Question: I created a file which looks like where the first column is the color line in decimal and the second column is y-axis. The x-axis is the row number.
'''
0 0
1 1
2 2
...
'''
Then I run this command
'''
plot "test.dat" u 0:2:1 pt 7 ps 1 lc rgb variable
'''
As you can see in the picture, the output contains a range of black to blue colors only.

Why?
How can I produce other colors?
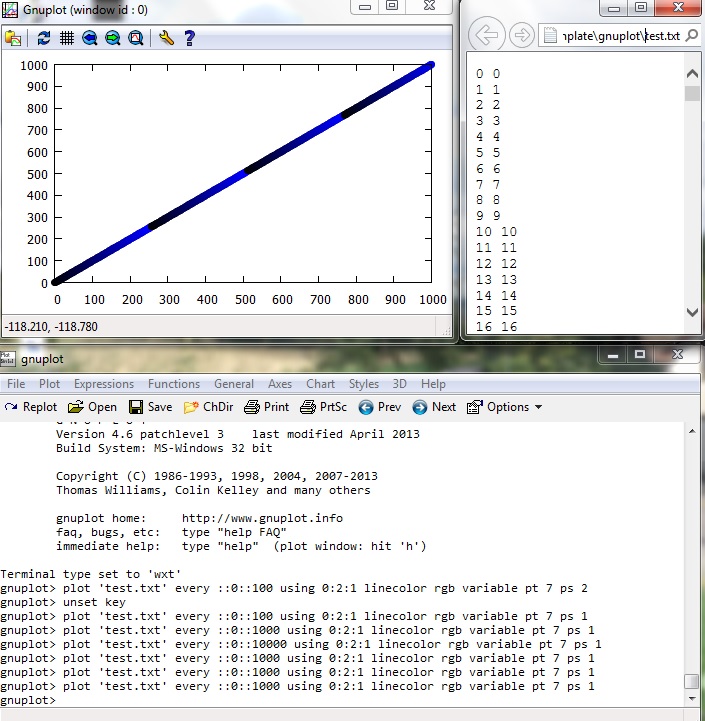
Answer: Basically you have the choice between three options, 'linecolor rgb variable', 'linecolor variable' and 'linecolor palette'. Which one you use and how depends on your actual requirements.
1. When you use linecolor rgb variable, the value given in the last column is used as integer representation of an rgb-tuple, i.e. the lowest byte is the blue part, the second lowest the green part and the third byte is the red component. This is what you have. For using this option you must either have the full rgb-integer values in your data file, like 0 13.5 # black
0 17
65280 12 # green (255 * 2**8)
0 19.3
<PHONE> 14.7 # red (255 * 2**16)
65280 10
<PHONE> 22
and then use plot 'test.txt' using 0:2:1 linecolor rgb variable pt 7
Alternatively you save the red, green and blue components in one column each and use a gnuplot function to calculate the rgb-integer: 0 0 0 13.5 # black
0 0 0 17
0 255 0 12 # green
0 0 0 19.3
255 0 0 14.7 # red (255 * 2**16)
0 255 0 10
255 0 0 22
and then use rgb(r,g,b) = 65536 * int(r) + 256 * int(g) + int(b)
plot 'test.txt' using 0:4:(rgb($1,$2,$3)) linecolor rgb variable pt 7
2. Using linecolor variable would use the last column as linetype index. Large indices are wrapped to the set of defined linetype: set xrange [0:1000]
plot '+' using 1:1:0 linecolor variable pt 7
3. Using linecolor palette uses the last column as index for the color palette: set xrange [0:1000]
plot '+' using 1:1:0 linecolor palette pt 7
Which variant you use may depend both on the number of different colors and the distribution of the colors.